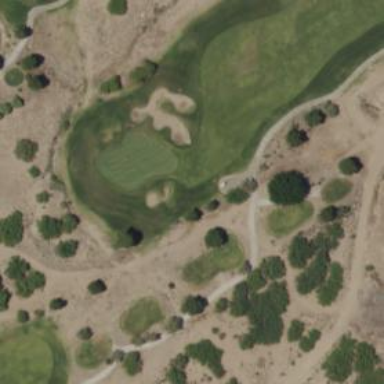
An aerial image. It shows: View of golf hole.